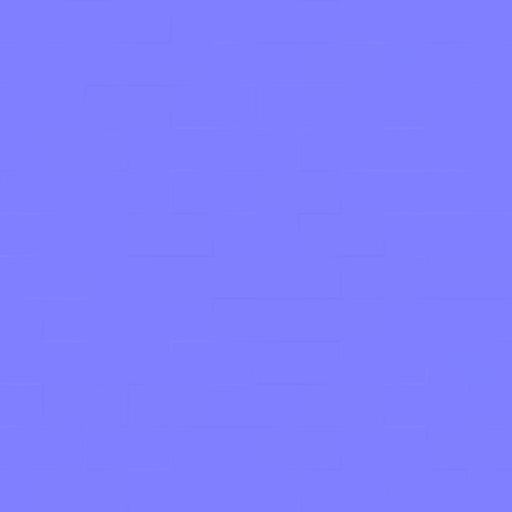
floor marble stone tiled tiles tiling